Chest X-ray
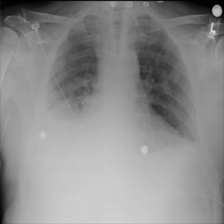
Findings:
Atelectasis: negative
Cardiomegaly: negative
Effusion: negative
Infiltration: negative
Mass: negative
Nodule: negative
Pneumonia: negative
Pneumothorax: negative
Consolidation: positive
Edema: negative
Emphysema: negative
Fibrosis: negative
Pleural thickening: negative
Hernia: negative